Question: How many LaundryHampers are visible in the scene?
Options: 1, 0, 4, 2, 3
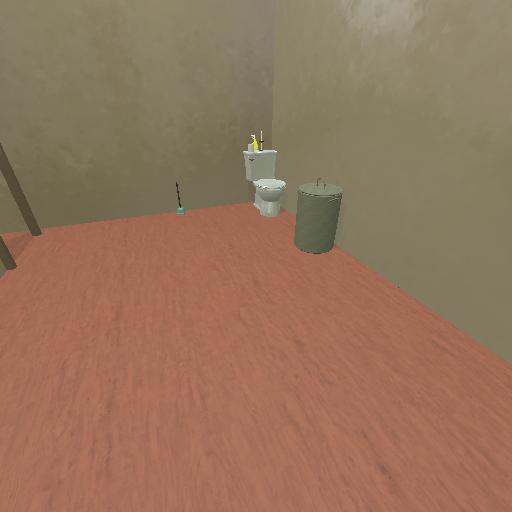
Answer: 1